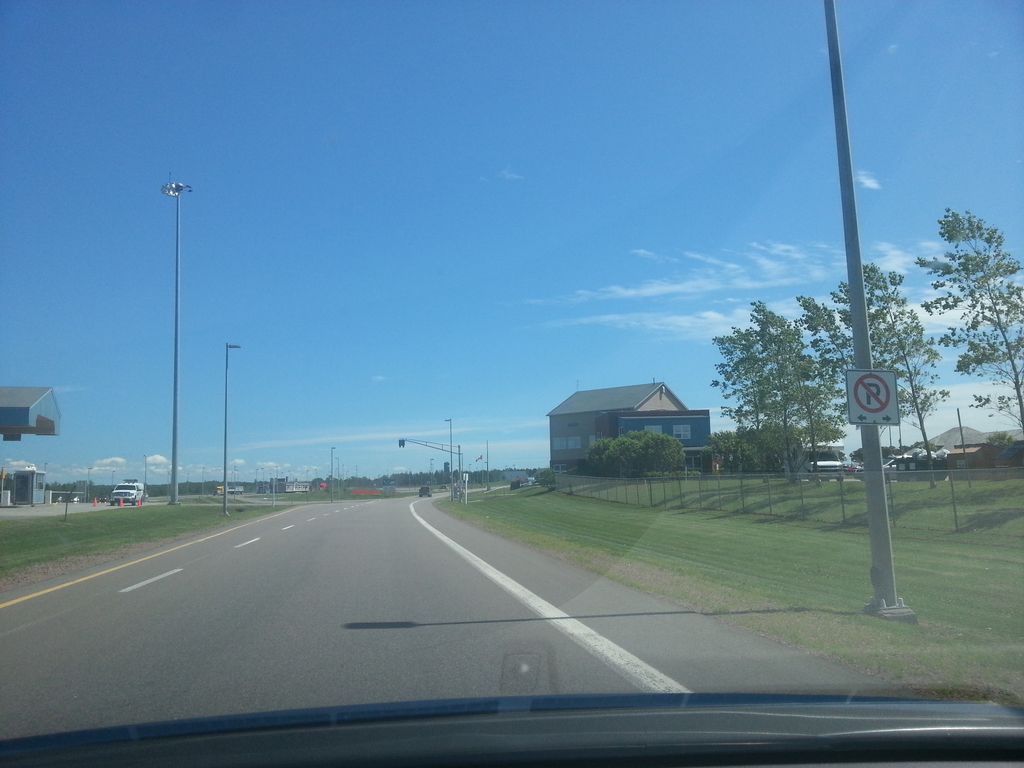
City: charlottetown